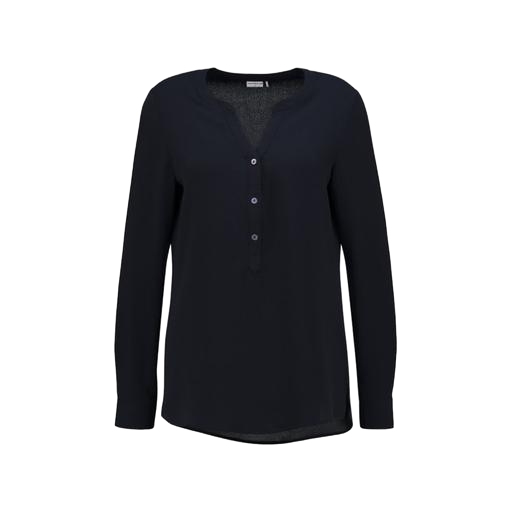
black nly half button shirt, black buttoned long sleeved shirt, l/s blouse, white background